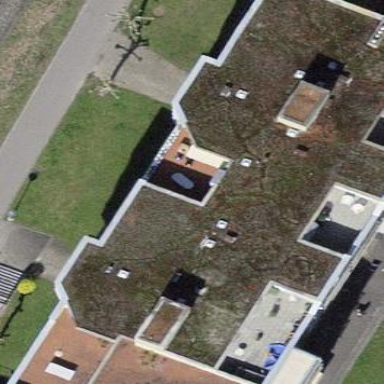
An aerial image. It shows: Residential apartments building.